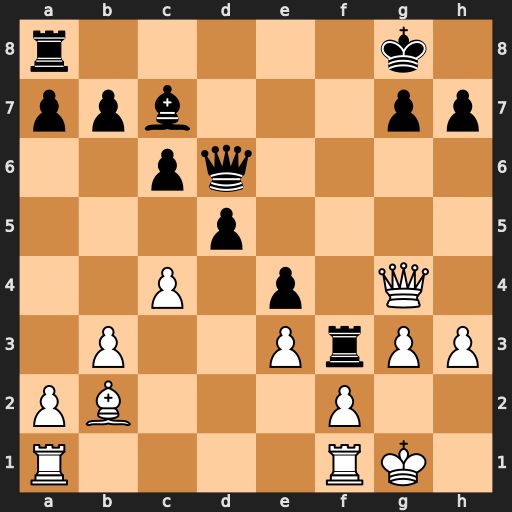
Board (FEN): r5k1/ppb3pp/2pq4/3p4/2P1p1Q1/1P2PrPP/PB3P2/R4RK1
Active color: w
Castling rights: -
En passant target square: -
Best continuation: Qxg7#